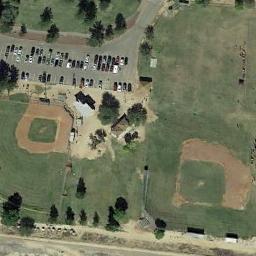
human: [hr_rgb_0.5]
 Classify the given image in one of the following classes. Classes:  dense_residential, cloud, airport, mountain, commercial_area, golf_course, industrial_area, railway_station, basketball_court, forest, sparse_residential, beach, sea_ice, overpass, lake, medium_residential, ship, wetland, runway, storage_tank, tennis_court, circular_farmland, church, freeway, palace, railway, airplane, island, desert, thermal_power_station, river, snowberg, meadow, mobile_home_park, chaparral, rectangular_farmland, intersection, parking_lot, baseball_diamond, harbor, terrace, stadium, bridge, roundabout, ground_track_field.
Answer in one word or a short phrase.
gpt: baseball_diamond